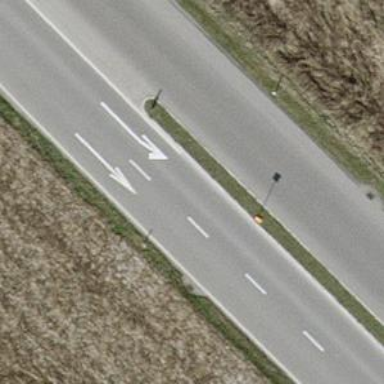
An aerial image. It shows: Tertiary road with asphalt surface.